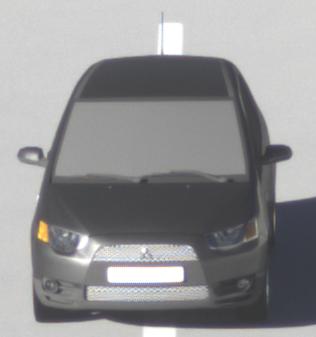
Make: Mitsubishi
Model: Colt 1.1
Detailed model: Colt (VI)
Model produced from: 2008/11
Model produced until: 2010/10
Doors: 3
Color: gray
Road condition: dry road
Daytime: morning or afternoon
Contrast: high contrast